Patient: sex M, age 60
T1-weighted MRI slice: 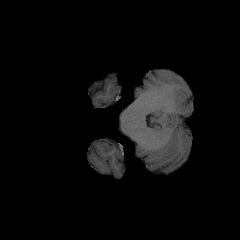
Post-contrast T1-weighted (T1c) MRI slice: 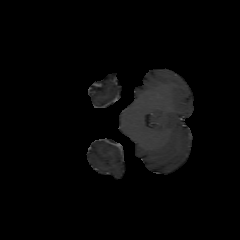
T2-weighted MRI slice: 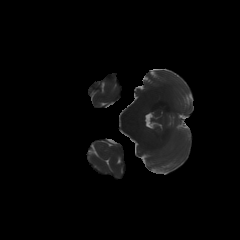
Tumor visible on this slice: no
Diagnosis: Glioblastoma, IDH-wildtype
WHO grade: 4